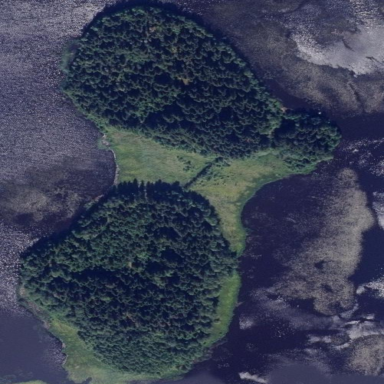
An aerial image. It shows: Islet.